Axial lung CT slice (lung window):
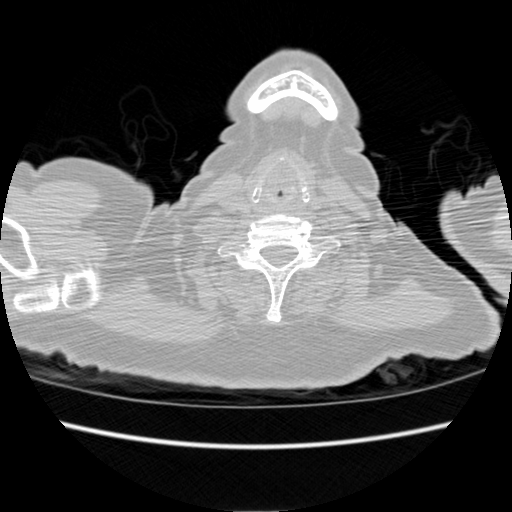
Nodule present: no